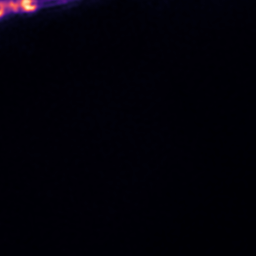
Label: Super-resolution ER image